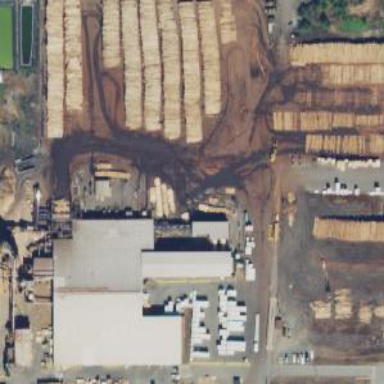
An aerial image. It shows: Industrial building that functions as sawmill.